Question: I have a table and I need to get unique rows with latest called_date but adding phones to the right if phones do not match but name is the same. There could be even more different phones with the same name. I need to add them all to the right. I am working on it all day. Is it even possible? How to do that?
Database is SQL Server. This example on excel is just for show.

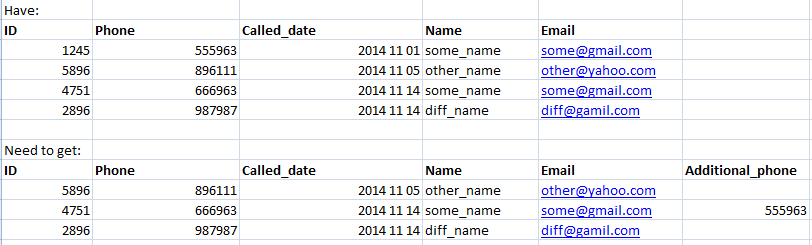
Answer: First it'd be nice to have some nicely formatted sample data to use:
'''
SELECT
*
INTO ##CallData
FROM
(
SELECT '1245' as ID, 555963 as Phone, '2014-11-01' as Called_date, 'some_name' as Name, 'some@gmail.com' as Email
UNION
SELECT '5896' as ID, 896111 as Phone, '2014-11-05' as Called_date, 'other_name' as Name, 'other@yahoo.com' as Email
UNION
SELECT '4751' as ID, 666963 as Phone, '2014-11-14' as Called_date, 'some_name' as Name, 'some@gmail.com' as Email
UNION
SELECT '2896' as ID, 987987 as Phone, '2014-11-14' as Called_date, 'diff_name' as Name, 'diff@gmail.com' as Email
)t
'''
Next, we need to use a CTE to return the row with the most recent Call_date for each Name:
'''
;WITH CallData AS
(
SELECT
Id,
Phone,
Called_date,
Name,
Email,
ROW_NUMBER() OVER (PARTITION BY Name ORDER BY Called_date DESC) AS RN
FROM
##CallData
)
SELECT
Id,
Phone,
Called_date,
Name,
Email
FROM
CallData
WHERE
RN = 1
'''
Finally, you can use FOR XML PATH and STUFF to join in the aggregated phone numbers for each name:
'''
;WITH CallData AS
(
SELECT
Id,
Phone,
Called_date,
Name,
Email,
ROW_NUMBER() OVER (PARTITION BY Name ORDER BY Called_date DESC) AS RN
FROM
##CallData
)
SELECT
Id,
Phone,
Called_date,
Name,
Email,
STUFF((SELECT ', ' + CAST(t2.phone as VARCHAR(10))
FROM ##CallData t2
WHERE t.Name = t2.Name
AND t.Phone <> t2.Phone
FOR XML PATH('')
), 1, 2, '') as Additional_phone
FROM
CallData t
WHERE
RN = 1
'''